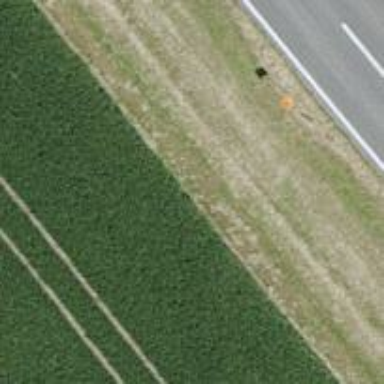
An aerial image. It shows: Pole with roof-covered pipeline marker.